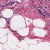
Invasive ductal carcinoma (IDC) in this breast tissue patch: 1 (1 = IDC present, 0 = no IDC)